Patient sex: F
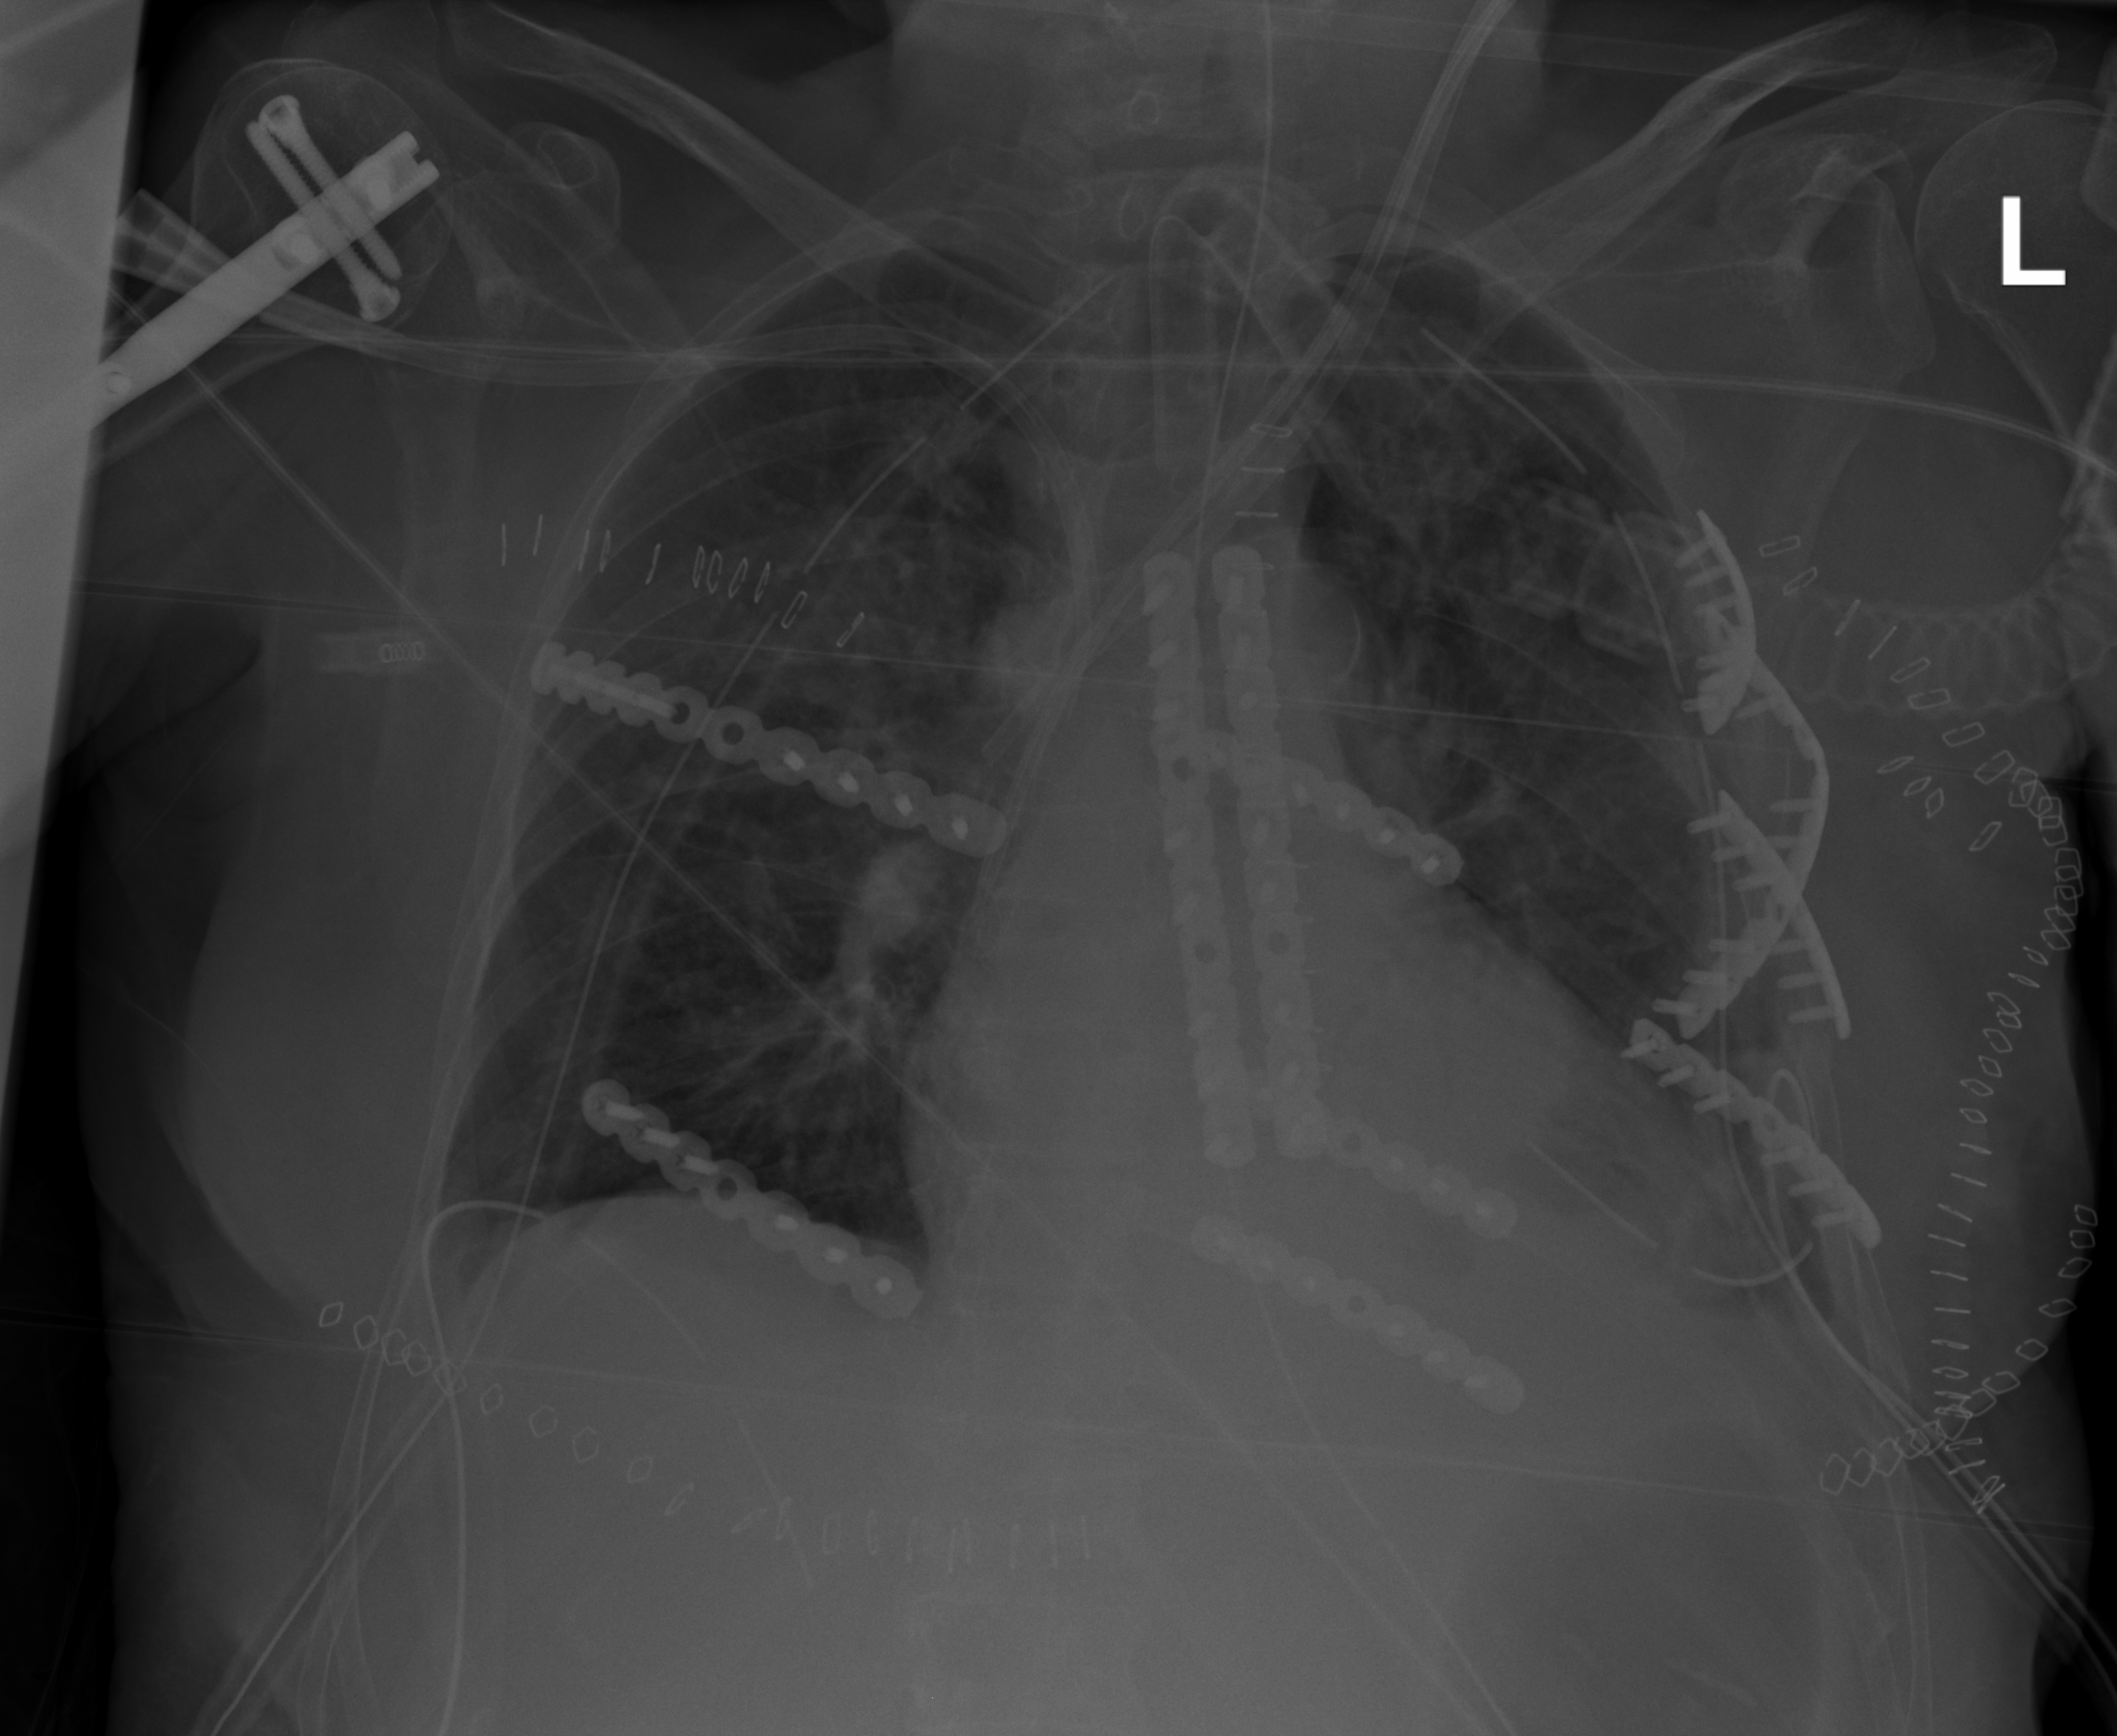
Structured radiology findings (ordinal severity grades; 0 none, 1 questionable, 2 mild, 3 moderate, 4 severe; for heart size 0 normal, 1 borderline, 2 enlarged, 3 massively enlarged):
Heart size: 0
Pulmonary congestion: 0
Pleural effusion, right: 0
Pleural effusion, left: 2
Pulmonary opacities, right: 2
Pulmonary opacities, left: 2
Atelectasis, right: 2
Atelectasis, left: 2